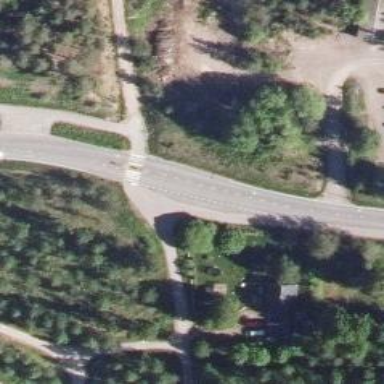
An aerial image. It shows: Uncontrolled crossing on the road.